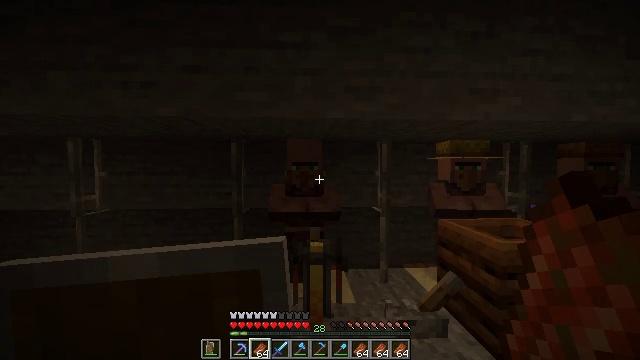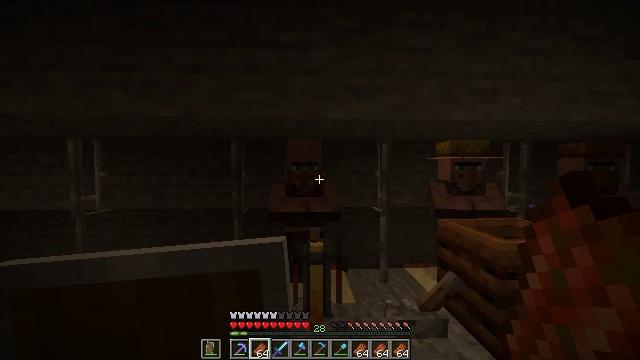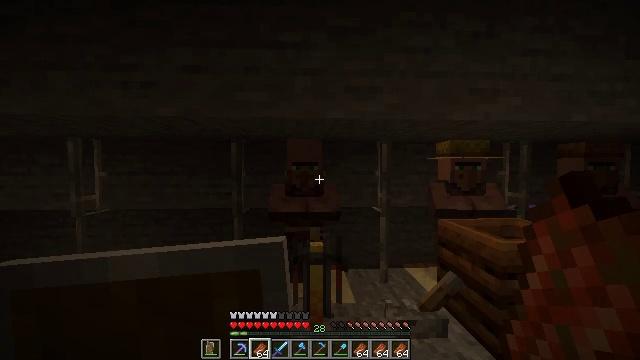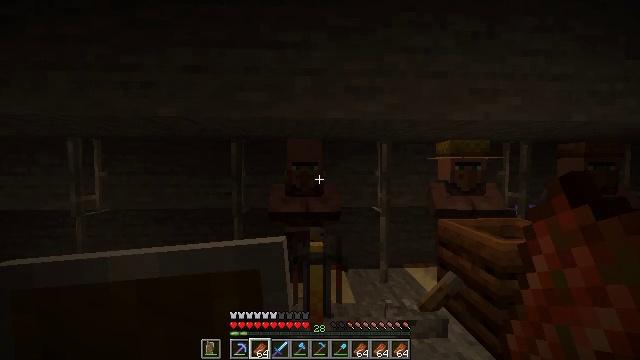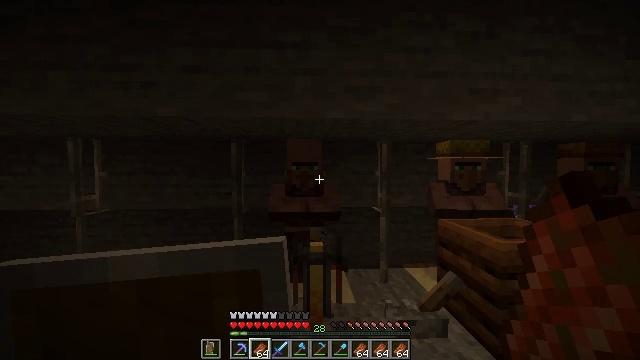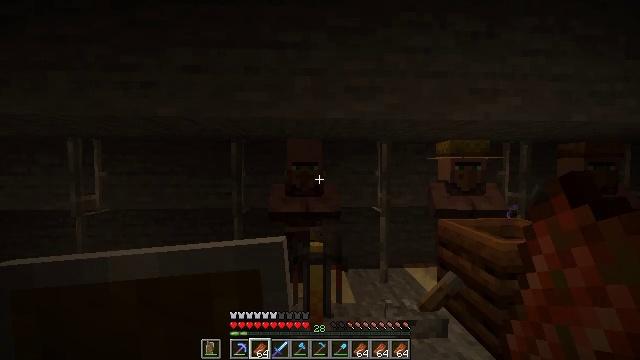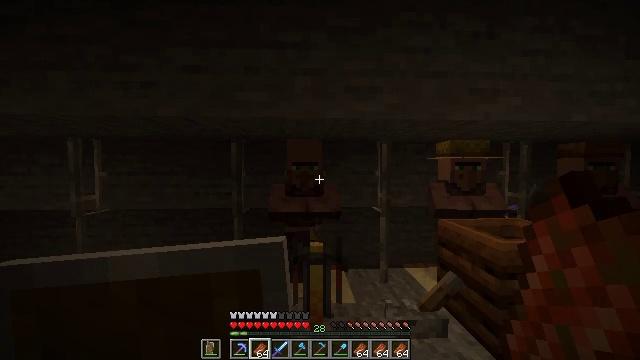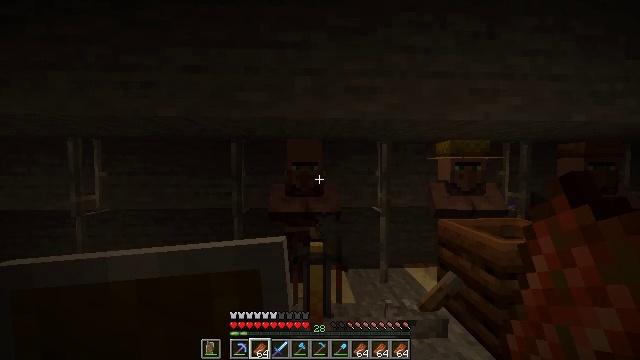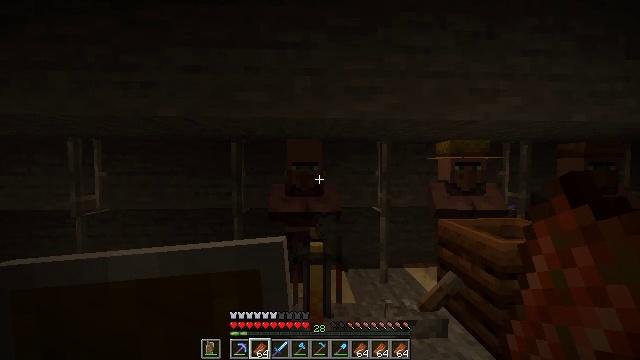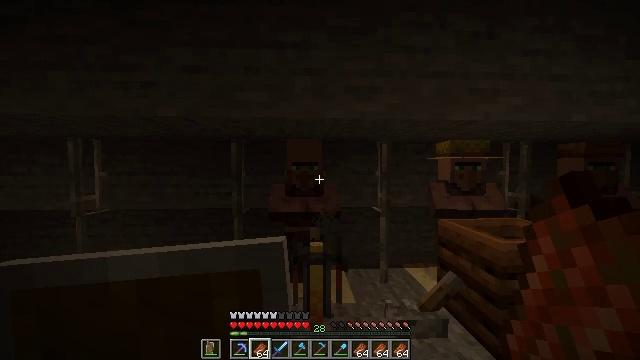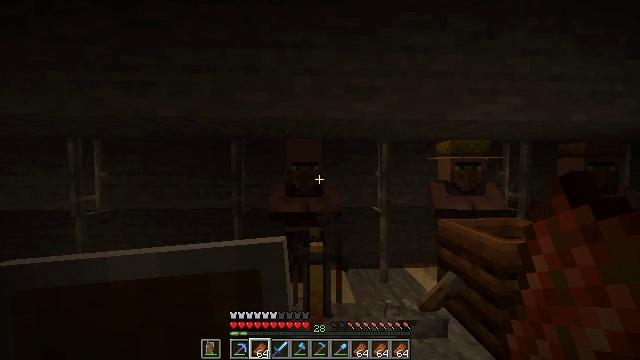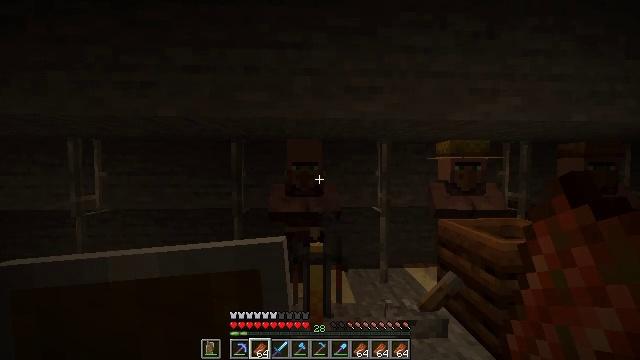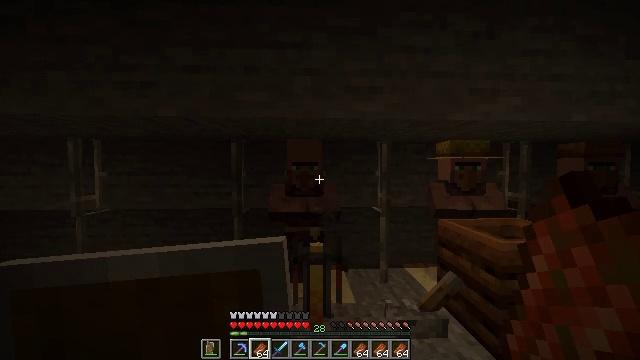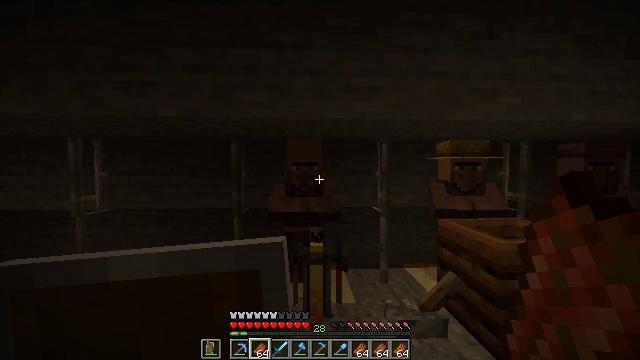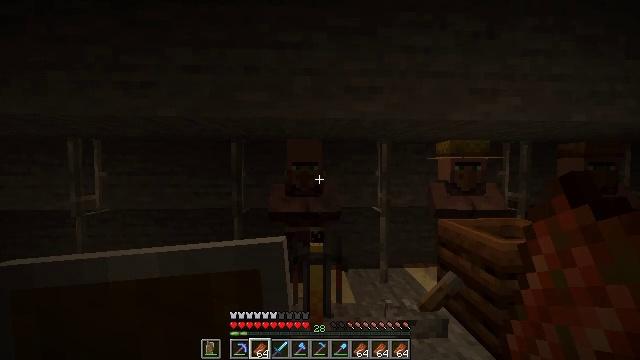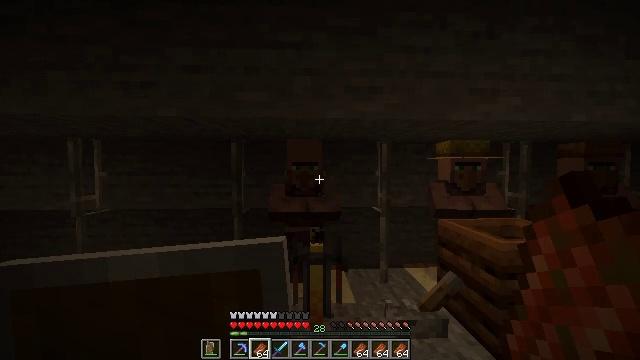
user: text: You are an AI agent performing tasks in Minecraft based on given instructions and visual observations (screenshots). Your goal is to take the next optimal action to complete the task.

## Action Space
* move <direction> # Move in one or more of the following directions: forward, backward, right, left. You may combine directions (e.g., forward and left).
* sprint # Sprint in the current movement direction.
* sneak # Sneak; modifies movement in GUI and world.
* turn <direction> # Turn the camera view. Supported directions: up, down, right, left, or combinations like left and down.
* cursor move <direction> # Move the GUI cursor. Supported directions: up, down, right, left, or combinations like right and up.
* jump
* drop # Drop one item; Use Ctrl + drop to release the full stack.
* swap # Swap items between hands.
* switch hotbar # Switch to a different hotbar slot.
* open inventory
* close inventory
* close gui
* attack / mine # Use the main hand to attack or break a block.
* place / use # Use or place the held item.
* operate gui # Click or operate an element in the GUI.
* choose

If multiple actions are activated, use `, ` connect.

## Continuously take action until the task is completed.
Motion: motion action
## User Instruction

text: Attack the blue shulker box to gather it.
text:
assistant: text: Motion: no_op
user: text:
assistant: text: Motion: no_op
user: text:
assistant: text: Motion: no_op
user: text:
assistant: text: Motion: no_op
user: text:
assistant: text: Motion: no_op
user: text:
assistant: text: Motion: no_op
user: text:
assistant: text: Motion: no_op
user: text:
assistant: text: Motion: no_op
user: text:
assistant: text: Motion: no_op
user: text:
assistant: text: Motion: no_op
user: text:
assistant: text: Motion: no_op
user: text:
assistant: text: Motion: no_op
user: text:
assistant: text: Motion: no_op
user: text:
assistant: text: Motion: no_op
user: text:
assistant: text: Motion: no_op
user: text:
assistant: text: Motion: no_op
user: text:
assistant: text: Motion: no_op
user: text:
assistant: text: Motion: no_op
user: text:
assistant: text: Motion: no_op
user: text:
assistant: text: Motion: no_op
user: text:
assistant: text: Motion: no_op
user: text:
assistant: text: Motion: no_op
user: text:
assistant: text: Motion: no_op
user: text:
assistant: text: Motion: no_op
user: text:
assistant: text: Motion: no_op
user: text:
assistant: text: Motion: no_op
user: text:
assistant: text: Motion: no_op
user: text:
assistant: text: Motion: no_op
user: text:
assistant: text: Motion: no_op
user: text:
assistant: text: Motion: no_op